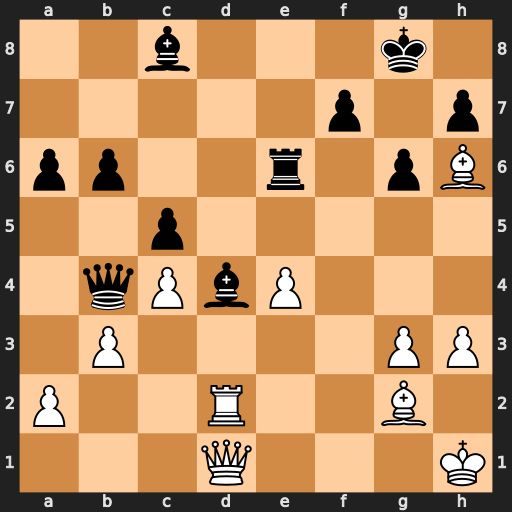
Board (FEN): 2b3k1/5p1p/pp2r1pB/2p5/1qPbP3/1P4PP/P2R2B1/3Q3K
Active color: w
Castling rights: -
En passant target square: -
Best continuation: Rxd4 cxd4 Qxd4 f6 Qd8+